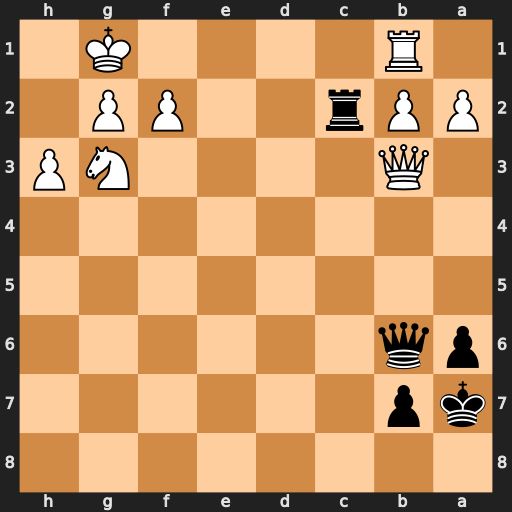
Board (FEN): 8/kp6/pq6/8/8/1Q4NP/PPr2PP1/1R4K1
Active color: b
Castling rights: -
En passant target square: -
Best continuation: Qxf2+ Kh2 Qxg2#